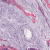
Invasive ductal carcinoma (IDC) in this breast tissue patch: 1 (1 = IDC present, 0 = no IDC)